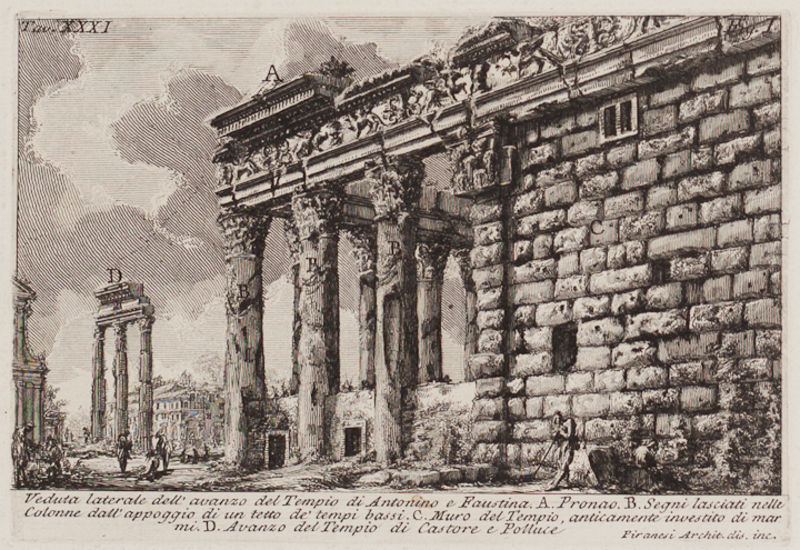
Titel: Side View of the Temple of Antoninus and faustina
Künstler: Giovanni Battista Piranesi
Standort: Amherst (Massachusetts, USA)
Institution: Mead Art Museum, Amherst College
Schlagwörter: mann, menschen, fenster, säulen, haus, mensch, häuser, schrift, vedute, mauer, ruine, stich, text, fries, tempel, italienisch, a